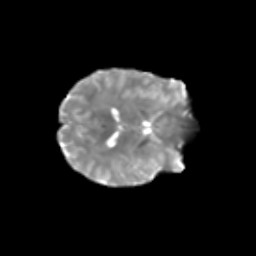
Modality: T2w
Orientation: axial
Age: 32
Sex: female
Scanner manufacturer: siemens
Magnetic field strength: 3 T
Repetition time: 1.8 s
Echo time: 0.07 s